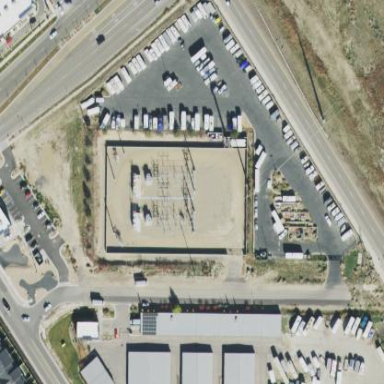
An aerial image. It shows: Substation for power.